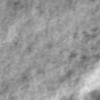
Label: no_change